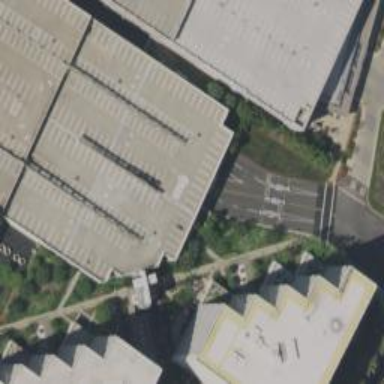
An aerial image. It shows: Multi-storey parking area with asphalt surface.